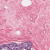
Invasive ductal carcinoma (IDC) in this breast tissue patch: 0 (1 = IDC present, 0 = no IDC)